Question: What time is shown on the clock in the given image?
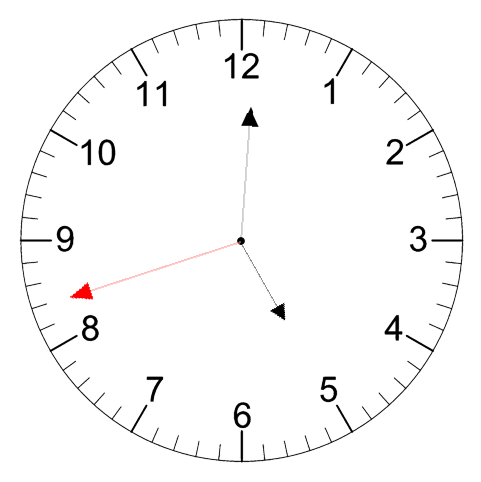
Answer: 05:00:42